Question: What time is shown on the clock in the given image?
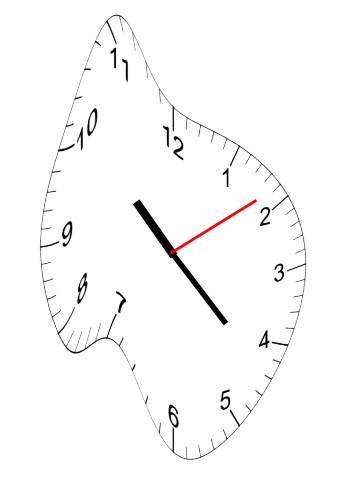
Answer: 10:22:09